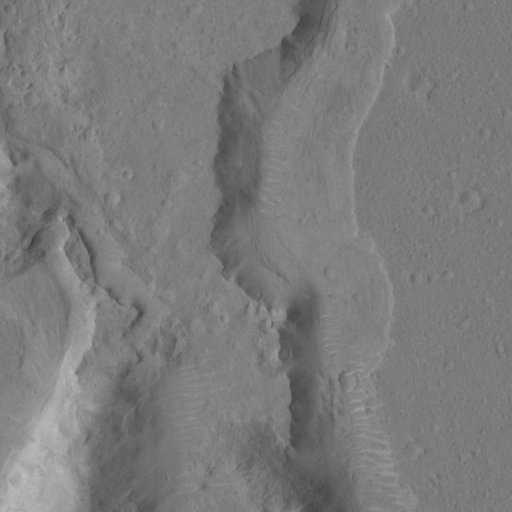
Classes present: Background, Cone